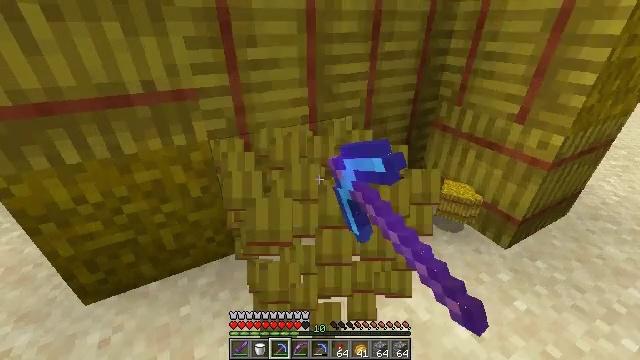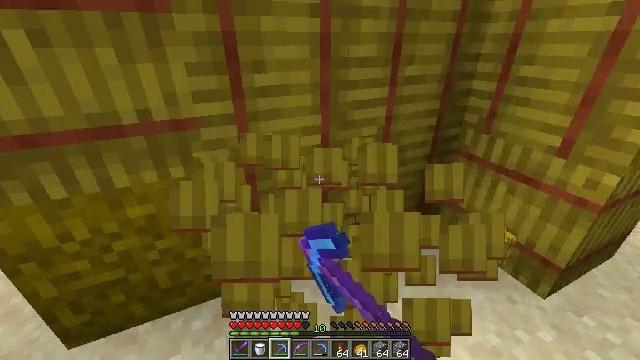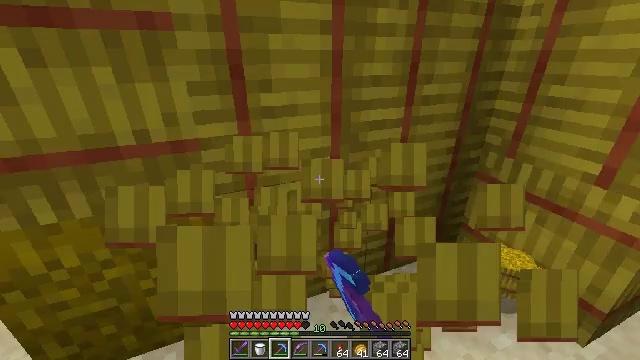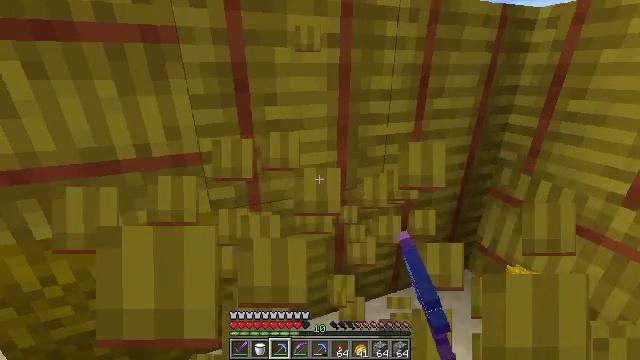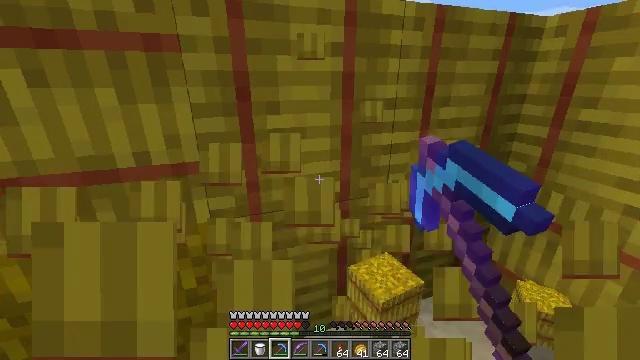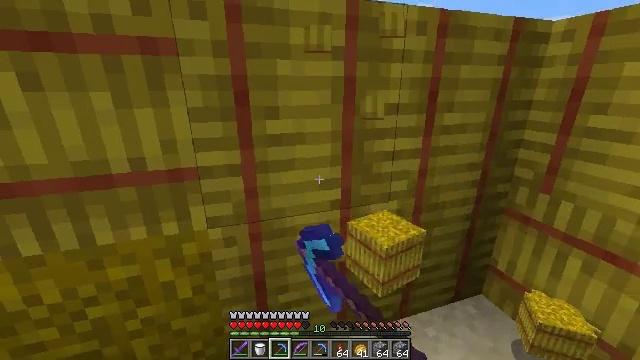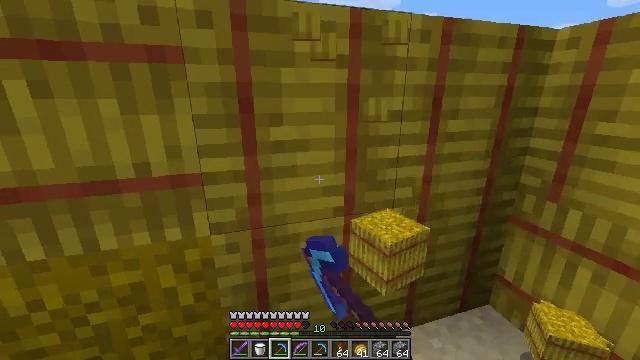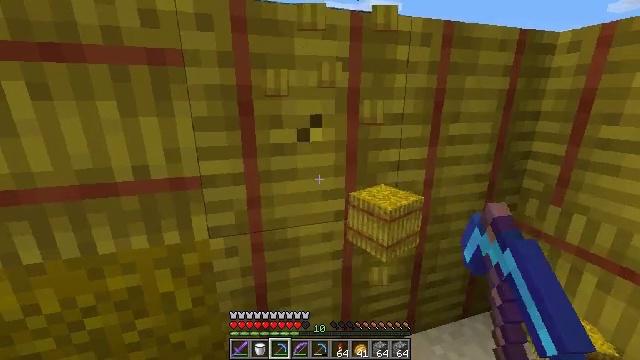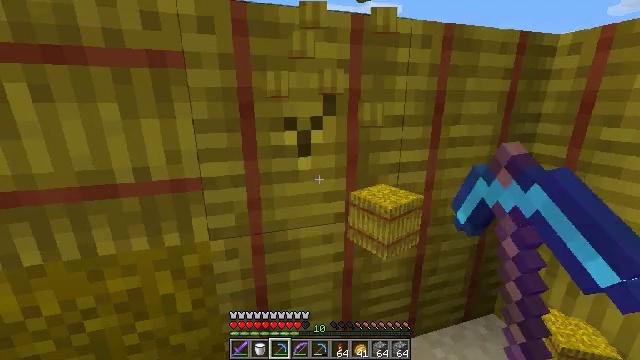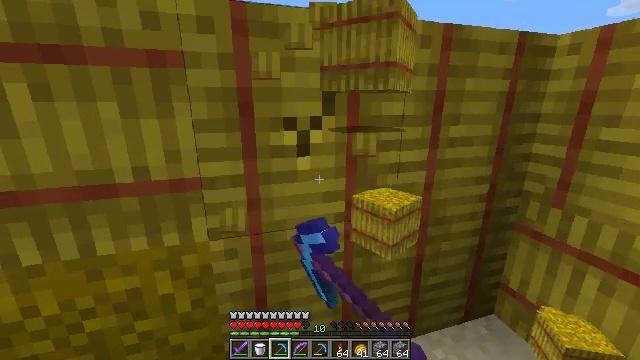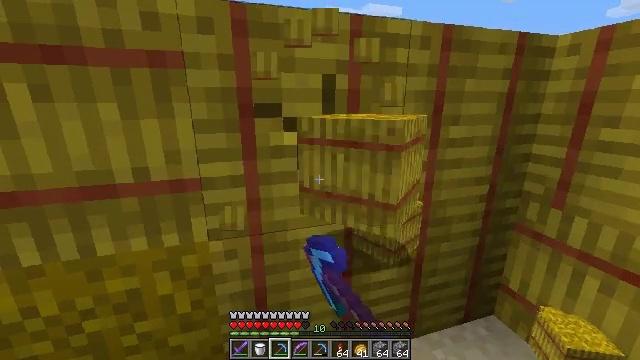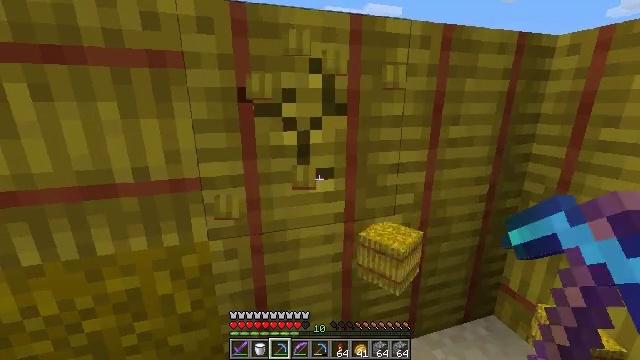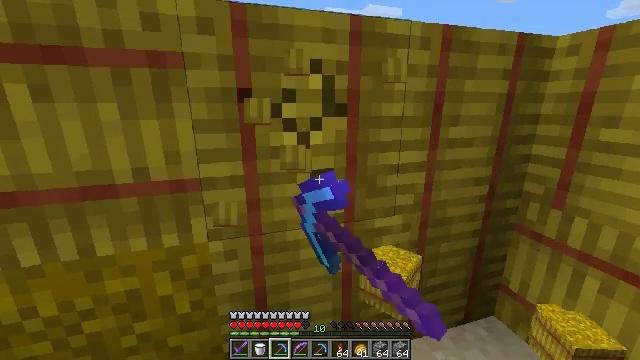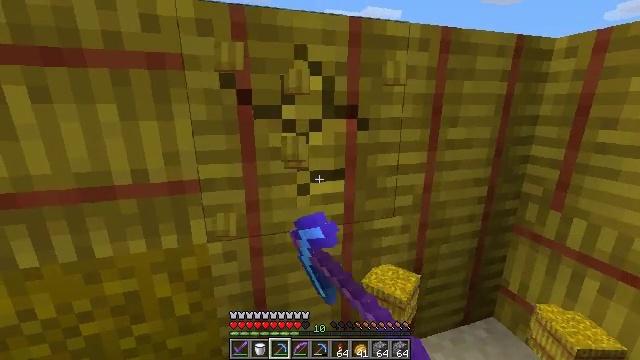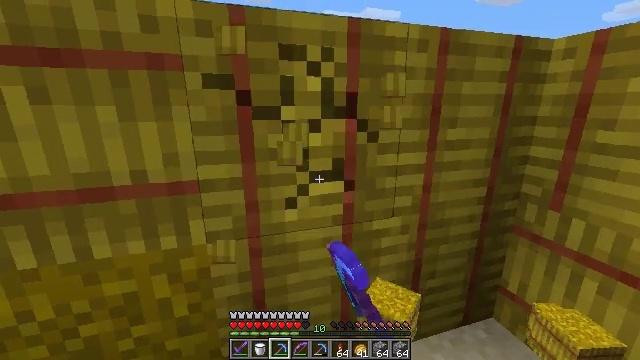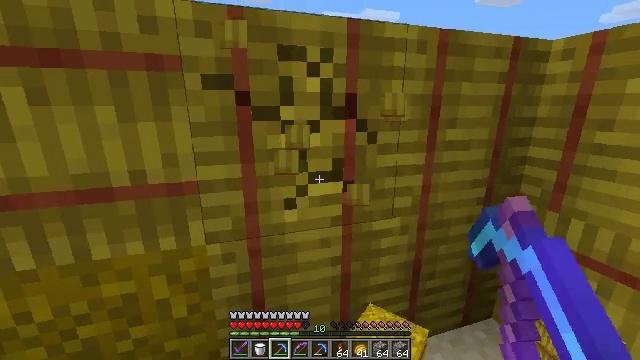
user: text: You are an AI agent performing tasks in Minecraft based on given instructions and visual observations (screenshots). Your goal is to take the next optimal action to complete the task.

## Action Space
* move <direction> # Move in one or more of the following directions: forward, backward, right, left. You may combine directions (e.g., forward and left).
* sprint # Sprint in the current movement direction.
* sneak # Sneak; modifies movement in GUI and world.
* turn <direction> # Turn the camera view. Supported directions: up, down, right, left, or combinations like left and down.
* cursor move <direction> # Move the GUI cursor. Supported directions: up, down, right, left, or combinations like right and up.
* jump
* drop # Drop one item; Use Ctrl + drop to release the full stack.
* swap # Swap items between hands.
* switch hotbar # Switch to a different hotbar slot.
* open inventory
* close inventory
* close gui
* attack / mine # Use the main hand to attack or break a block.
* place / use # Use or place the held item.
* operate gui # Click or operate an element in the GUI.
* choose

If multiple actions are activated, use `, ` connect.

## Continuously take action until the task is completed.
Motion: motion action
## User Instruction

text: Collect a hay block for crafting.
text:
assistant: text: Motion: move forward, turn left and up, attack / mine
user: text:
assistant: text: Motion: turn left and up, attack / mine
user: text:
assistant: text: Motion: turn left and up, attack / mine
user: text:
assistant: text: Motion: turn left and up, attack / mine
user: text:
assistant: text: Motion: turn up, attack / mine
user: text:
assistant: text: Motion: turn up, attack / mine
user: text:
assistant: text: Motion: attack / mine
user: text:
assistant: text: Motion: attack / mine
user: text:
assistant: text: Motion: attack / mine
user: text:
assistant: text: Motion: attack / mine
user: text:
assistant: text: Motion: attack / mine
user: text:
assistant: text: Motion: attack / mine
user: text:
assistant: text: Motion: attack / mine
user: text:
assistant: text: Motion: attack / mine
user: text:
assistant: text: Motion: attack / mine
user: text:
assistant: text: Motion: attack / mine
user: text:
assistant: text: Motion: attack / mine
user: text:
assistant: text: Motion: attack / mine
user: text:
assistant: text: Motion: attack / mine
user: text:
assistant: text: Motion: turn left, attack / mine
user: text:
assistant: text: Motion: turn left, attack / mine
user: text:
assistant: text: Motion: turn left, attack / mine
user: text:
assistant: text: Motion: turn left, attack / mine
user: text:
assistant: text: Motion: turn left, attack / mine
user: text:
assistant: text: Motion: turn left, attack / mine
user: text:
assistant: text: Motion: turn left, attack / mine
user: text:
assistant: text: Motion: turn left, attack / mine
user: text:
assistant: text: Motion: turn left, attack / mine
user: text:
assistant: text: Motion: turn left, attack / mine
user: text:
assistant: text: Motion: attack / mine